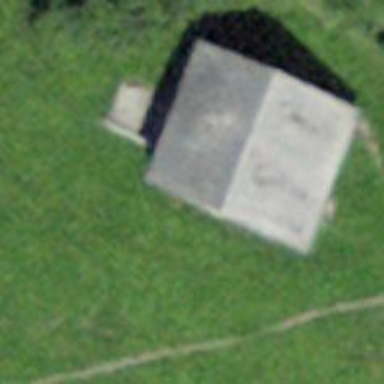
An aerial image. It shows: Farm auxiliary building.